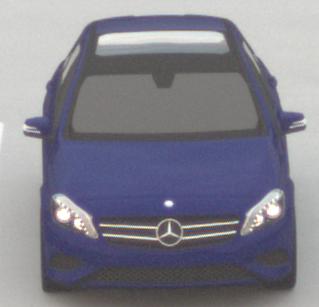
Make: Mercedes-Benz
Model: A 180
Detailed model: A-Class (176)
Model produced from: 2012/09
Model produced until: 2015/07
Doors: 5
Color: blue
Road condition: dry road
Daytime: sunrise or sunset
Contrast: low contrast